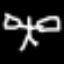
Label: angel